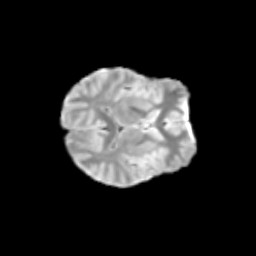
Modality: T2w
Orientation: axial
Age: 12
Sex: female
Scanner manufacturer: siemens
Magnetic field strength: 3 T
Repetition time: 3.8 s
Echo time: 0.07 s